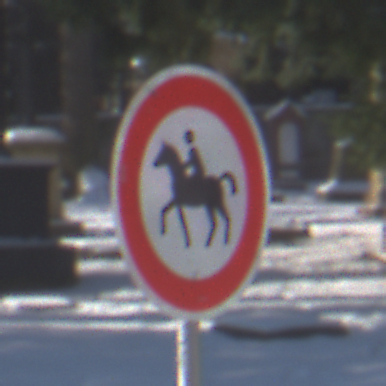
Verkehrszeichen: VerbotReiter
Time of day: MorningAfternoon
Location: Outdoor (Special)
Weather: Clear
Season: Winter
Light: Natural